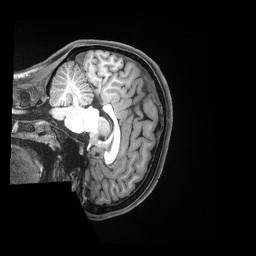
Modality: T1w
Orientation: sagittal
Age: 22
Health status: ill
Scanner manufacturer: siemens
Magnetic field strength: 3 T
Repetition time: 2.5 s
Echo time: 0.00181 s